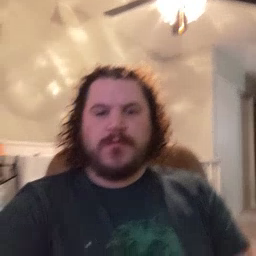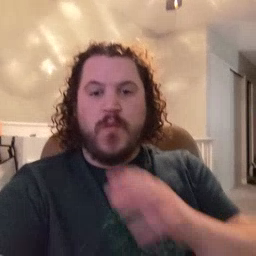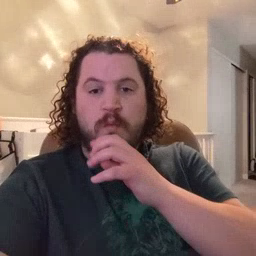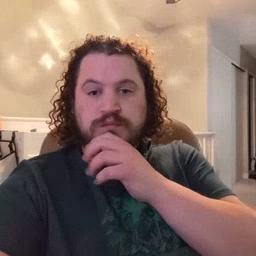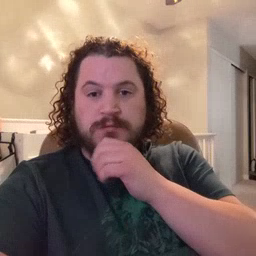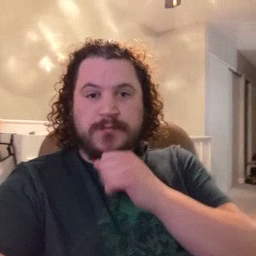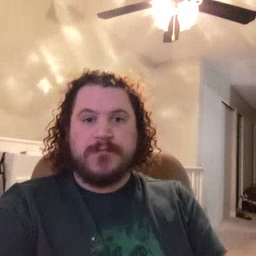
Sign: orange